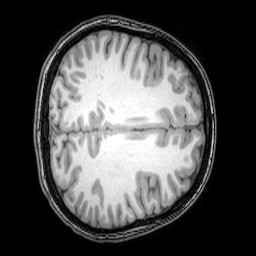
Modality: T1w
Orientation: axial
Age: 22
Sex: female
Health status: healthy
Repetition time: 0.081 s
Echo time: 0.037 s